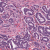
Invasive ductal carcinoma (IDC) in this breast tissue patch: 1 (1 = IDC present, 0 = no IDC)